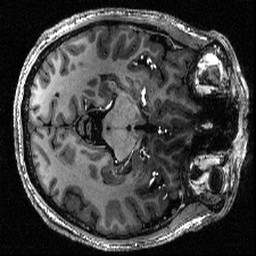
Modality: T1w
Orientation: axial
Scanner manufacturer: siemens
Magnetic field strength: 6.98 T
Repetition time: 2.5 s
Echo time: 0.00255 s